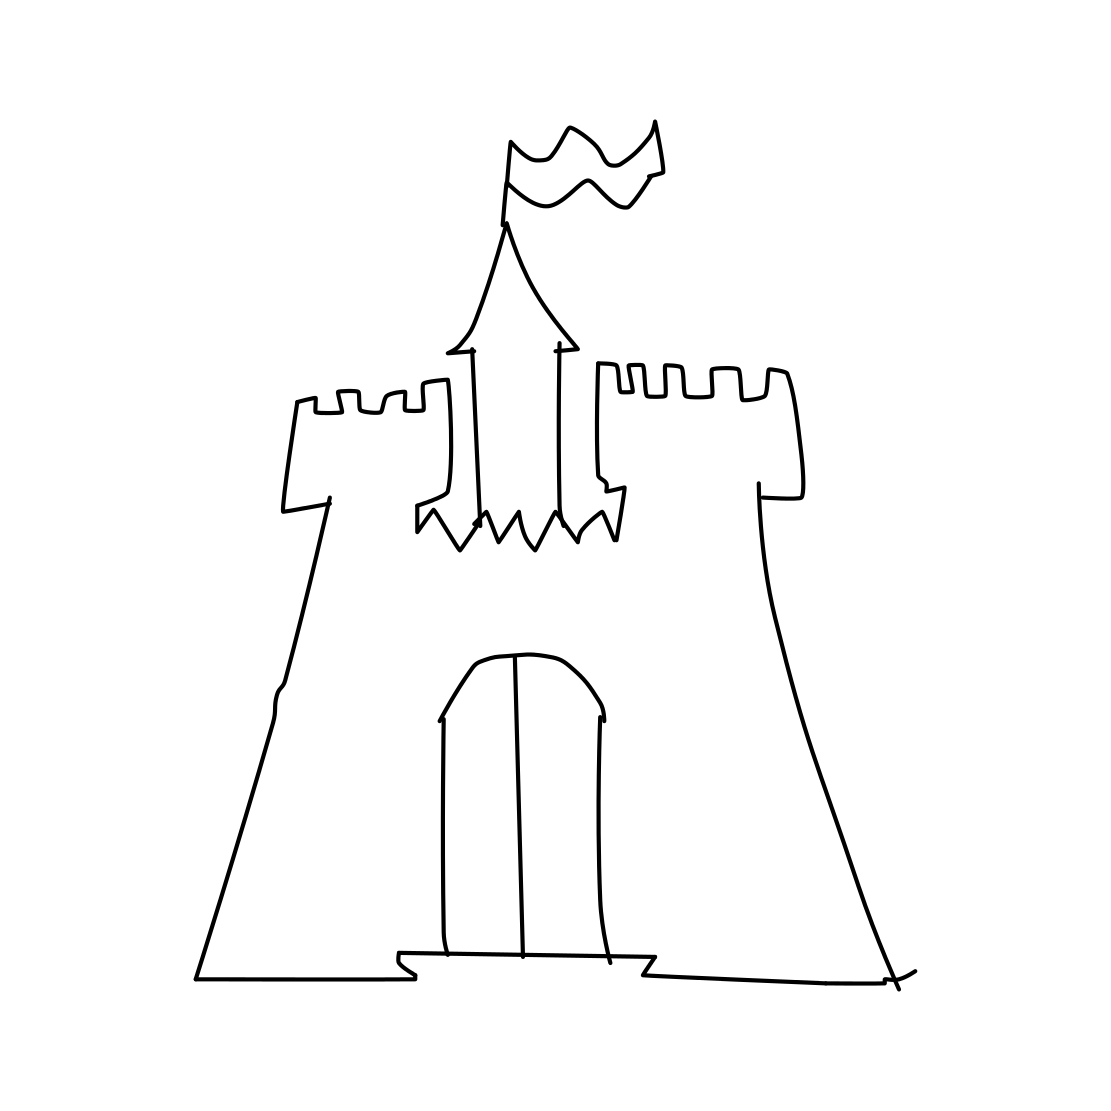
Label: castle